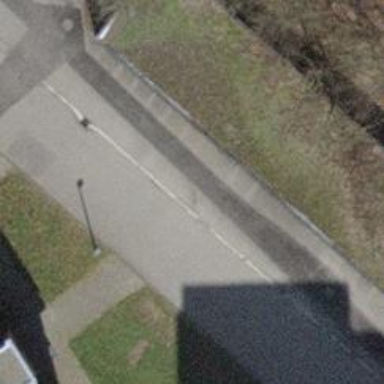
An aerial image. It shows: Footway surfaced with paving stones.